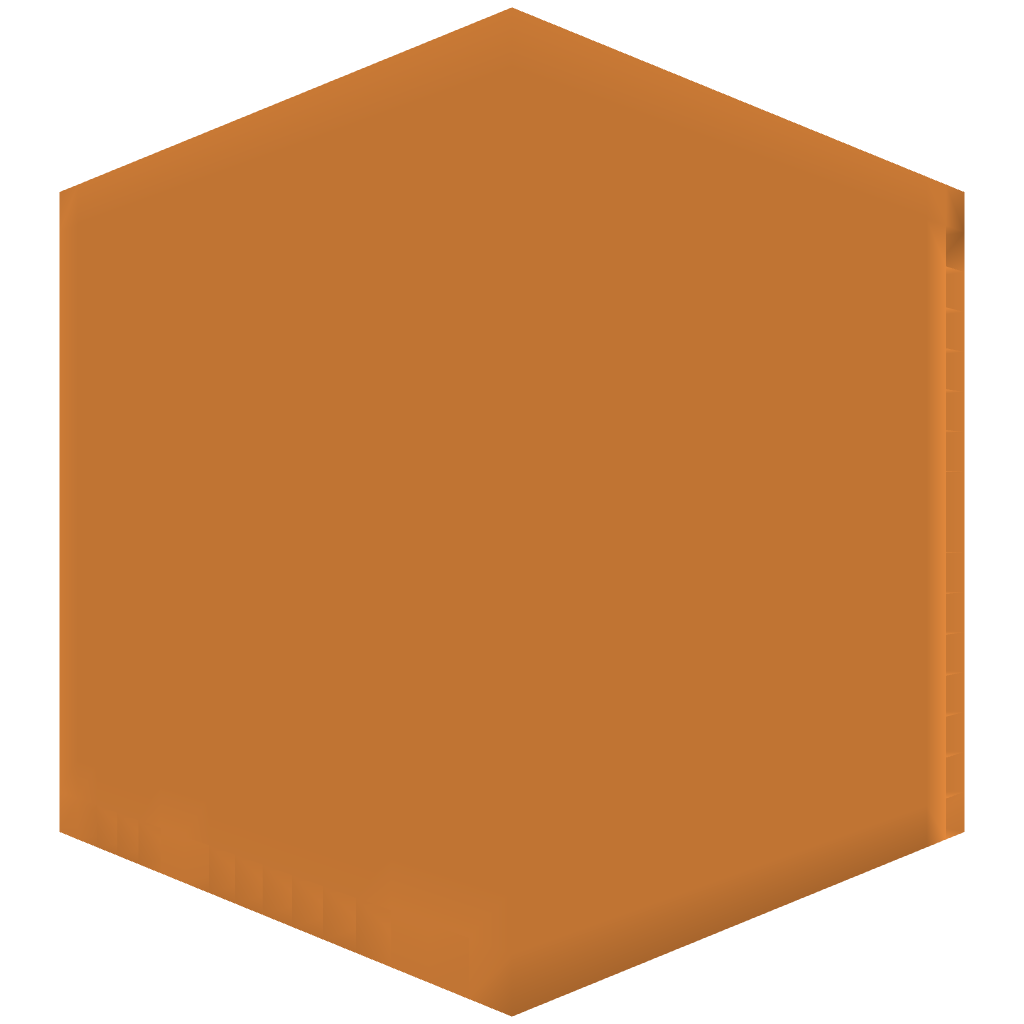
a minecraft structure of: Jack-O-Lantern a large orange pumpkin 17 block high with a bit of brown wood and dirt to construct the face